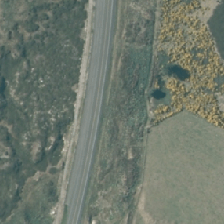
Land cover: grose_broom